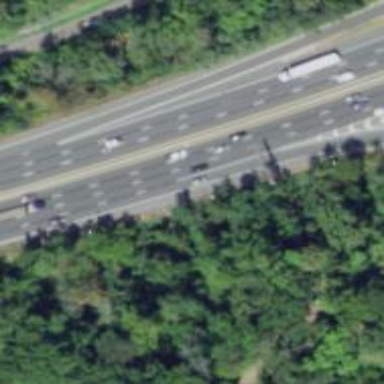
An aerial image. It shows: Motorway junction.